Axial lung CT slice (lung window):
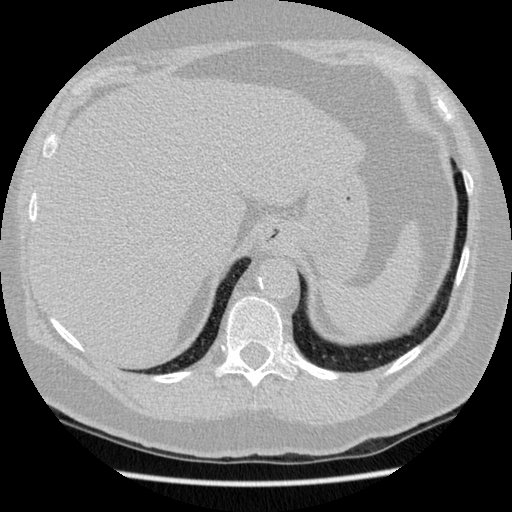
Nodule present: no